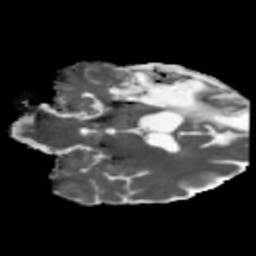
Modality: MD
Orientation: coronal
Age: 49
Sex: male
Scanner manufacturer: siemens
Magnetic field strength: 3 T
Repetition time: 5.47 s
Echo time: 0.0854 s